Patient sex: F
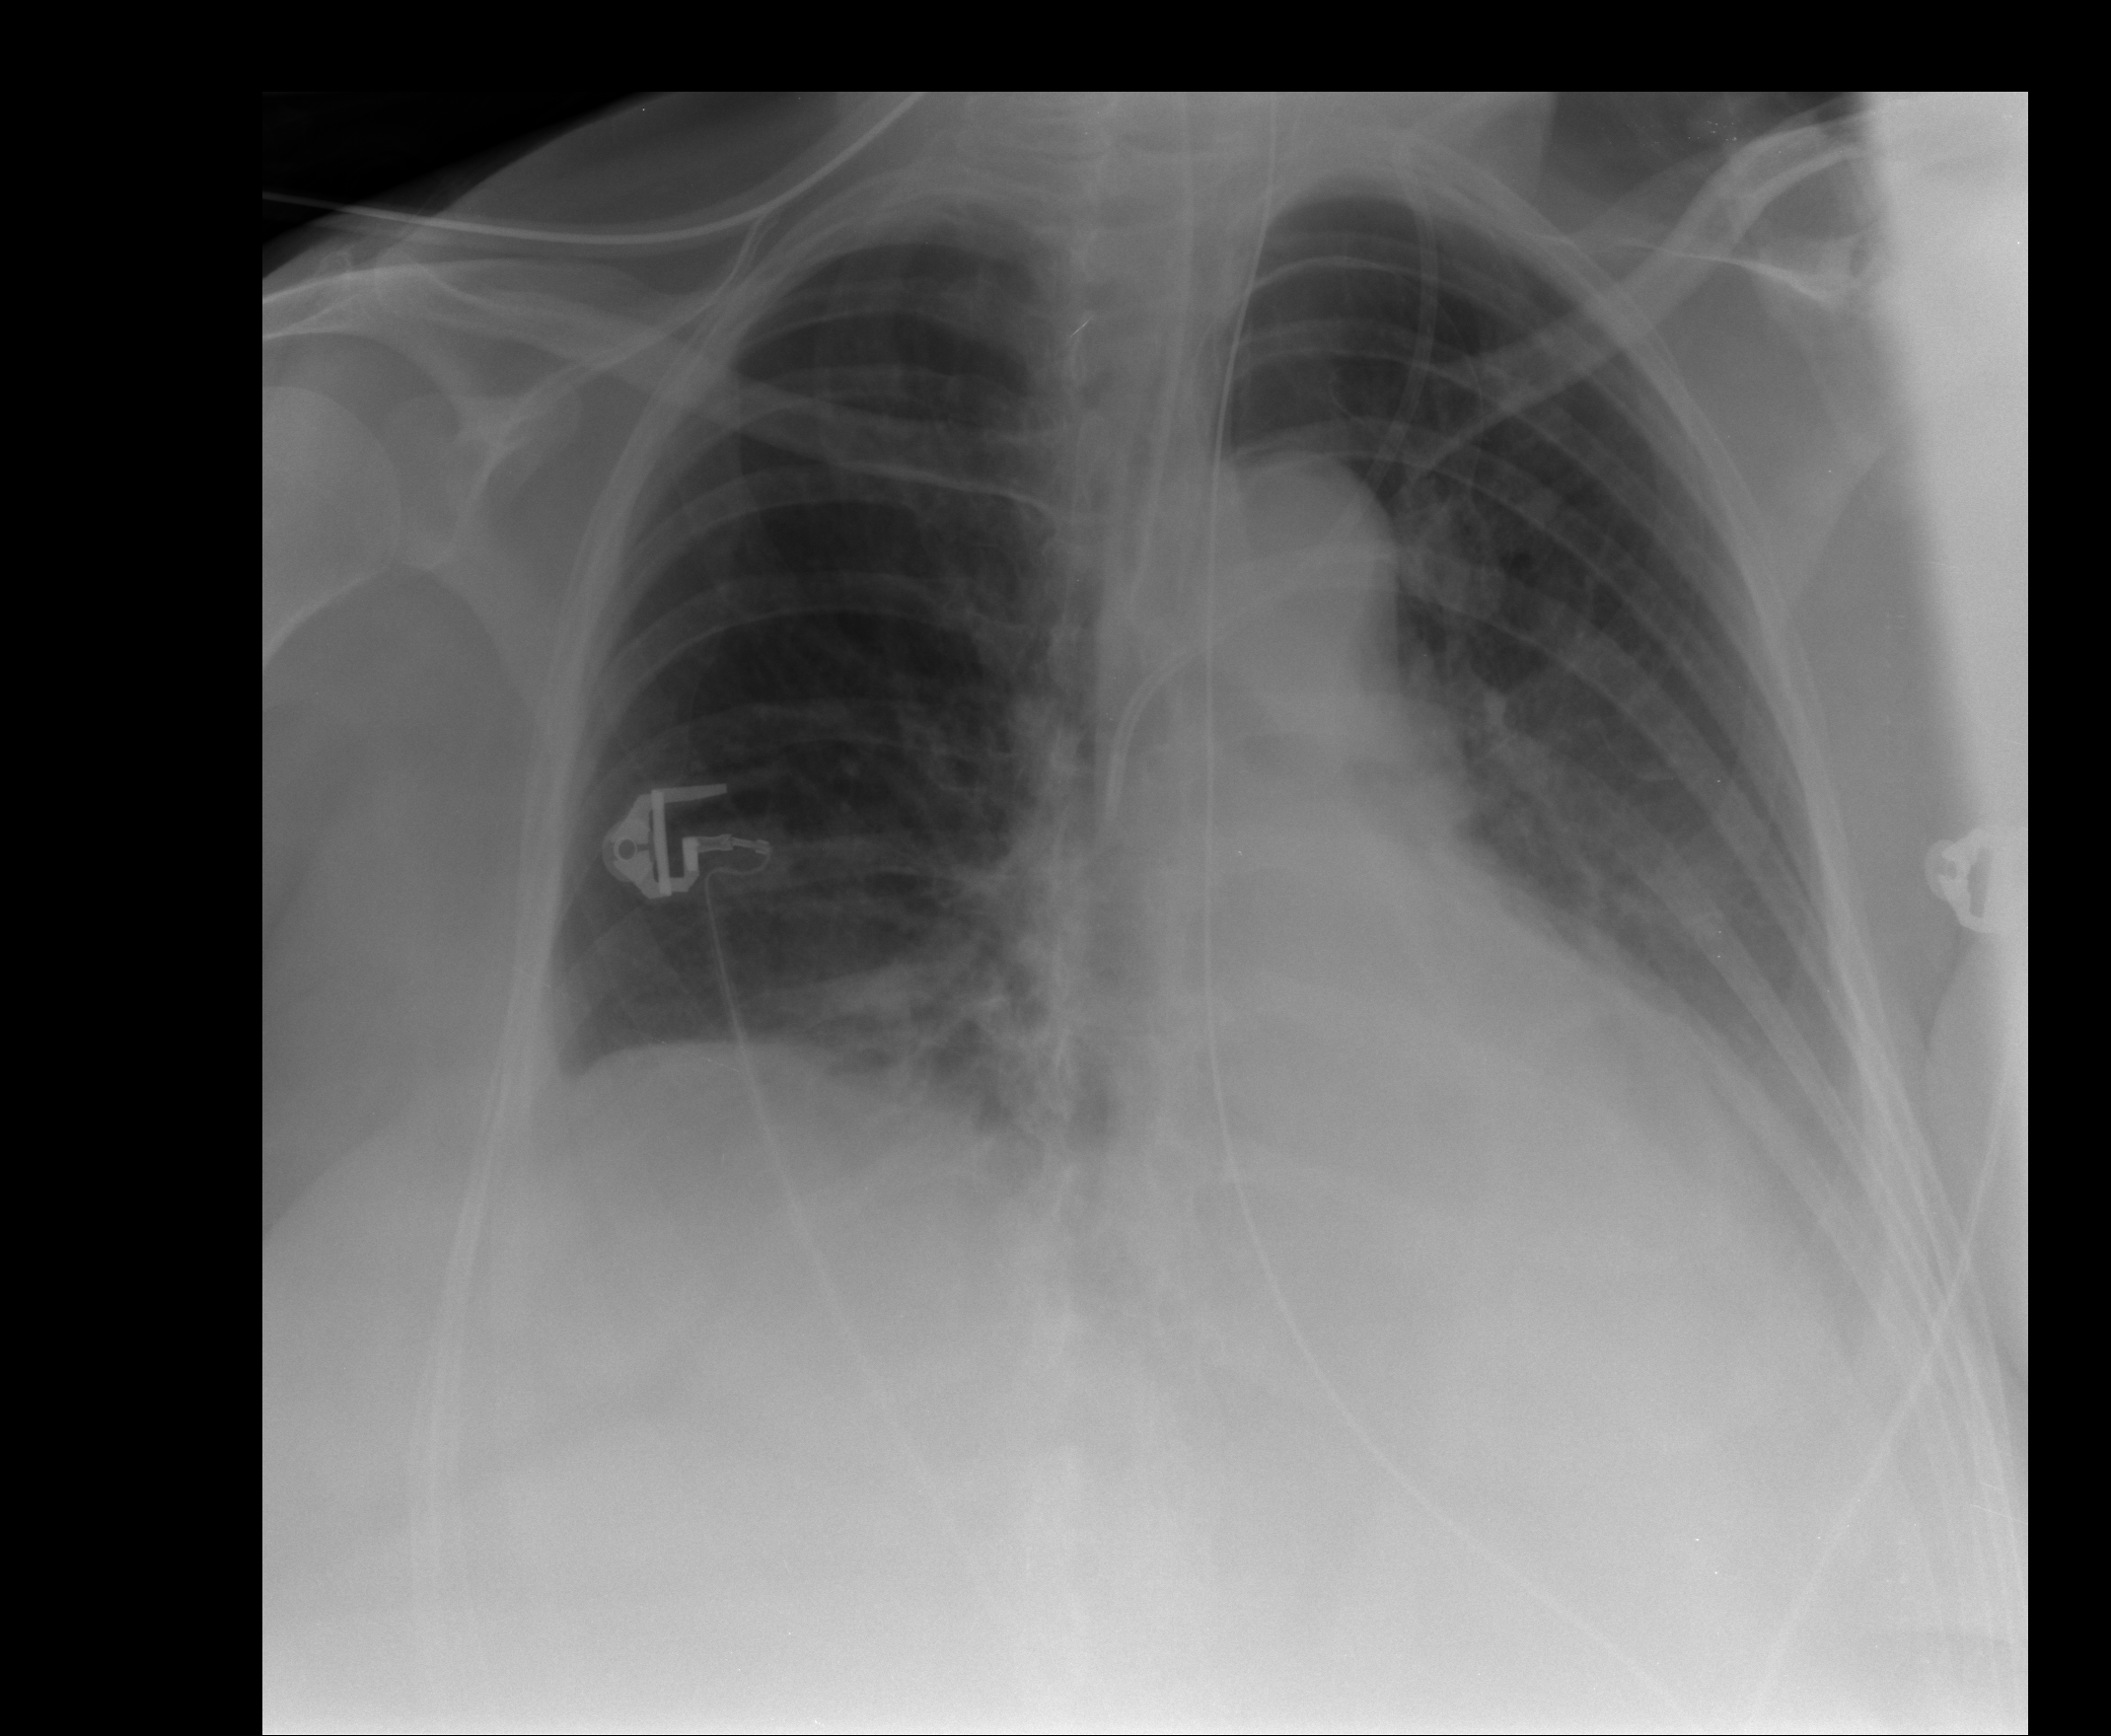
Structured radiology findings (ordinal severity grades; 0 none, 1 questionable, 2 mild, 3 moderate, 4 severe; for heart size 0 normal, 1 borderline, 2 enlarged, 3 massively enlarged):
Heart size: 0
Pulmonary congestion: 0
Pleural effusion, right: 1
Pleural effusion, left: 2
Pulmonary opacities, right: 0
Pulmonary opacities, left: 0
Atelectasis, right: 2
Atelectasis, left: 2